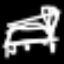
Label: bed